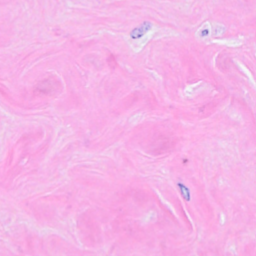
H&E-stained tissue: Breast